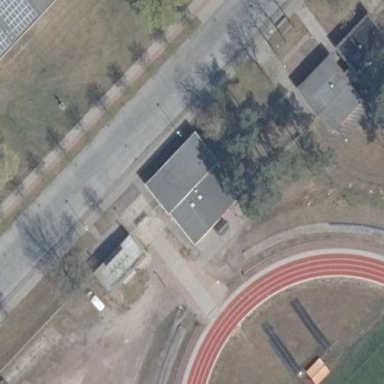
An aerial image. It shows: Flat black roof on grey building.